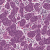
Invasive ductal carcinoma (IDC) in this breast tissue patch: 0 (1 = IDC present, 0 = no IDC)